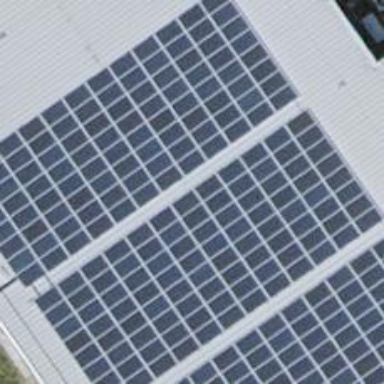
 consisting of solar photovoltaic panels."